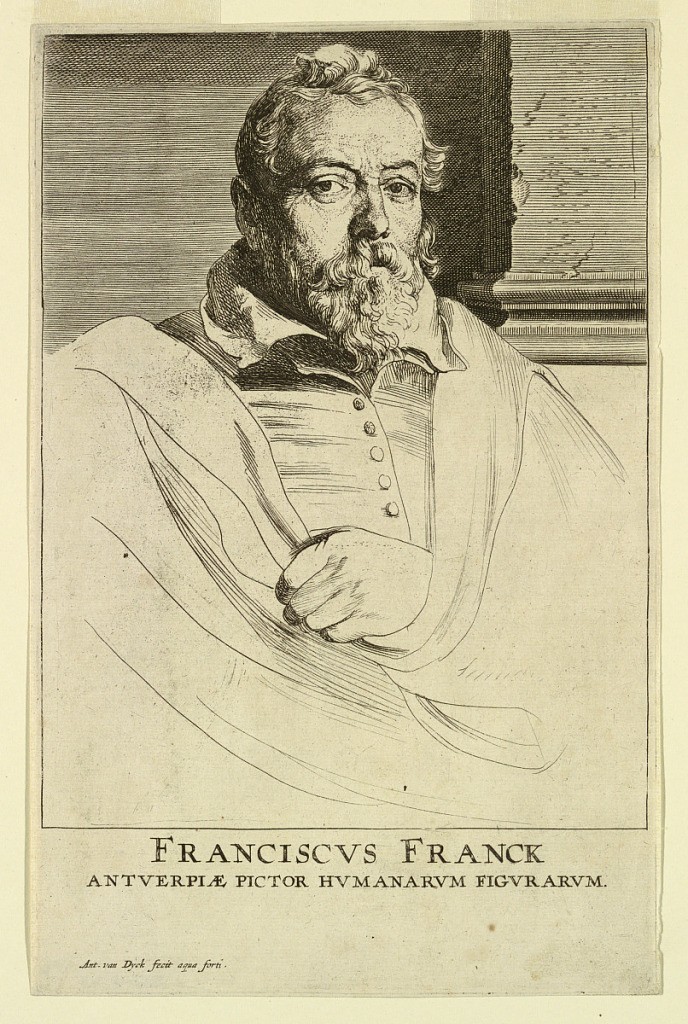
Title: Portrait of Frans Francken, from the Icones Principum Virorum
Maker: Anthony van Dyck, Netherlandish, 1599 – 1641
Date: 1645-1650
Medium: Etching on paper in black ink
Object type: Print
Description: Half-length portrait in three-quarter view to right. The sitter's left hand visible under a loose robe worn over suit.